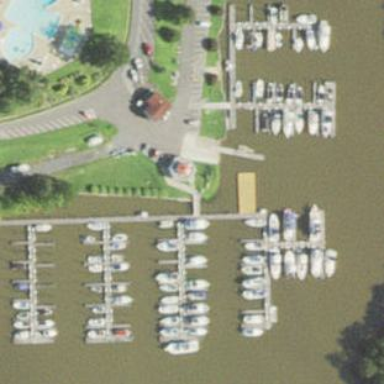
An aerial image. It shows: Marina on leisure land.